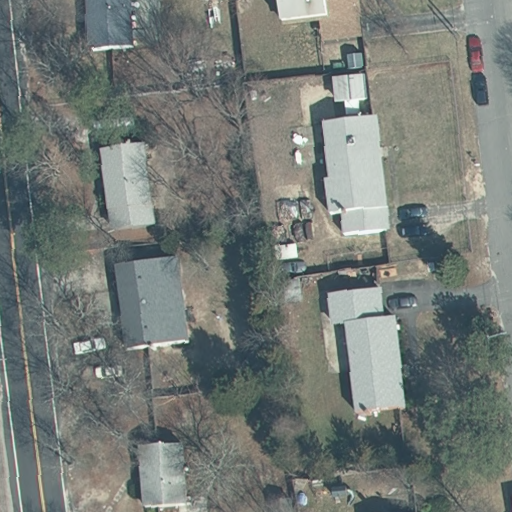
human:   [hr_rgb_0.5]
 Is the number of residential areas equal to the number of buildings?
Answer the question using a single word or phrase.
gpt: no

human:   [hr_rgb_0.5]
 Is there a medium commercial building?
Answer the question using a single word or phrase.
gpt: no

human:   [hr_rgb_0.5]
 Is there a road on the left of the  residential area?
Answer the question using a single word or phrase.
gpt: yes

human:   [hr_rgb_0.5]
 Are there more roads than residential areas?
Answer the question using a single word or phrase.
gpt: no

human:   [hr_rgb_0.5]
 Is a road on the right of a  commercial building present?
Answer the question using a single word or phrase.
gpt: no

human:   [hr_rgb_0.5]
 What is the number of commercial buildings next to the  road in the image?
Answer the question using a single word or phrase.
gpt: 0

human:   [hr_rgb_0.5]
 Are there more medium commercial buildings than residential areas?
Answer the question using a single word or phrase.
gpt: no

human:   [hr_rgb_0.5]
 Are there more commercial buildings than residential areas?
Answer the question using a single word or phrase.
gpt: no

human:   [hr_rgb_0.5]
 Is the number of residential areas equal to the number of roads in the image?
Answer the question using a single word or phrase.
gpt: yes

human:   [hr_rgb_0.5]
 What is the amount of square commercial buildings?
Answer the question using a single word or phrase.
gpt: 0

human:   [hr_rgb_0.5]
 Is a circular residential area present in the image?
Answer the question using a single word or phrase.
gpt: no

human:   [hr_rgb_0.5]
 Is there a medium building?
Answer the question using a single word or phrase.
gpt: yes

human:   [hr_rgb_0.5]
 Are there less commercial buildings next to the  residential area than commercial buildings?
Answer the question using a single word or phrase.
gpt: no

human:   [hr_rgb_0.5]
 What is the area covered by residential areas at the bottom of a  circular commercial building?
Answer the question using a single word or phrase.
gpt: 0m2

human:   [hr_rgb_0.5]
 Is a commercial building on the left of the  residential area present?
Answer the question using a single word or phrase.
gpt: no

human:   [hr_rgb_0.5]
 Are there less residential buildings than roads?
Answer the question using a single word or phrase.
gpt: no

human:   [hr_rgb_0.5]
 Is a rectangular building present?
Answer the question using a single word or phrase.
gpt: yes

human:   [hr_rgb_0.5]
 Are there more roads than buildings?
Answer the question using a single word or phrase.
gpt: no

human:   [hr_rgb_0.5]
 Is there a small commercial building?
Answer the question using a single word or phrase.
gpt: no

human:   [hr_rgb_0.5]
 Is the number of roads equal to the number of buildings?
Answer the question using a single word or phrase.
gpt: no

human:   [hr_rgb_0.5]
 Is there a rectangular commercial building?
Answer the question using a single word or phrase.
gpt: no

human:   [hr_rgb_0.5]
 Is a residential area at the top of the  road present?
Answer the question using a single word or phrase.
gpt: yes

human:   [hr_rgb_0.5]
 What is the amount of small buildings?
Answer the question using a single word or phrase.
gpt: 3

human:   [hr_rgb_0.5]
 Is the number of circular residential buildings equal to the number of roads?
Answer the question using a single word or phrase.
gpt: no

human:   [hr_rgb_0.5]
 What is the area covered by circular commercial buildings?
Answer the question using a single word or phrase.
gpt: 0m2

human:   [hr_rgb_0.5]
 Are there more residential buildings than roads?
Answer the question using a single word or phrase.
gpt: yes

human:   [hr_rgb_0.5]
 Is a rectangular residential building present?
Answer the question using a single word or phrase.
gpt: yes

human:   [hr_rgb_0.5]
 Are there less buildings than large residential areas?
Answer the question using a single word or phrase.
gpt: no

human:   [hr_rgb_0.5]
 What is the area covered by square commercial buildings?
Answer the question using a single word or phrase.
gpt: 0m2

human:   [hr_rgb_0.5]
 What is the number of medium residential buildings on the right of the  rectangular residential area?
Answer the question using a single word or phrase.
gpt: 0

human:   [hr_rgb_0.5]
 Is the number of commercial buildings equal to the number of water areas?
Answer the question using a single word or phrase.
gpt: yes

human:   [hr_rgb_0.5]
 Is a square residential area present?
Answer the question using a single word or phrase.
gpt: no

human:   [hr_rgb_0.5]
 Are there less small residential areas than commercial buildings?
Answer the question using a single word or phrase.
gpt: no

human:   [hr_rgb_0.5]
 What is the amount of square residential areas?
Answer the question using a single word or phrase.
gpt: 0

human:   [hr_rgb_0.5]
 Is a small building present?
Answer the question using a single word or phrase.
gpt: yes

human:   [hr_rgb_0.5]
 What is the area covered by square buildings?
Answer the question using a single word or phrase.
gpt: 0m2

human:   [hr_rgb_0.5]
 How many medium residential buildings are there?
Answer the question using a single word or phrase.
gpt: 5